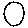
Label: circle